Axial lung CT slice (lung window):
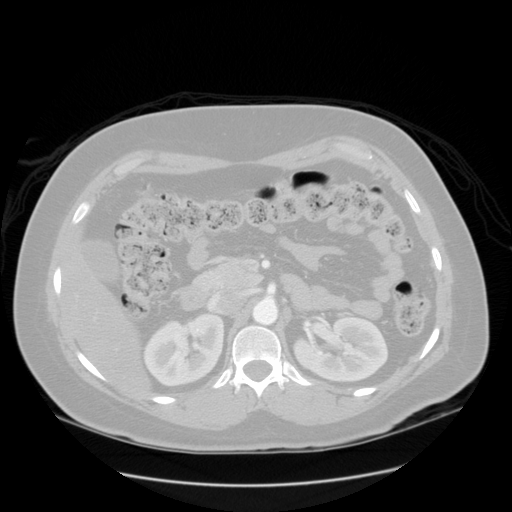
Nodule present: no